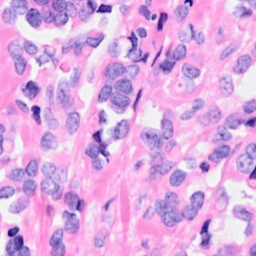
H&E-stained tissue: Breast